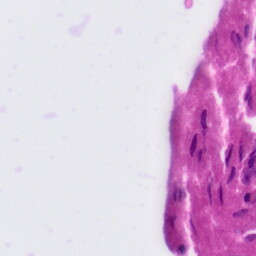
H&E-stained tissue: Tonsil